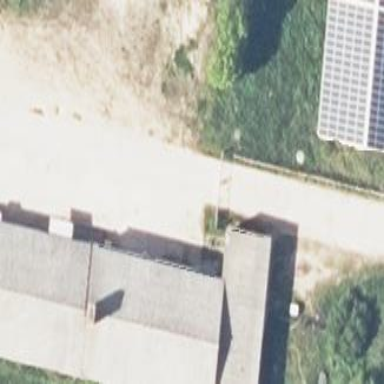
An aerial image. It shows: Farm auxiliary building with gabled roof oriented along its length.